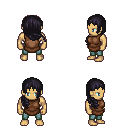
a pixel art fantasy rpg character, male body template, human, tanned skin, brown tunic, teal pants, raven right-swept hairstyle, four views (front, back, left, right), 2x2 character sprite sheet, small pixel art, hard edges, no anti-aliasing